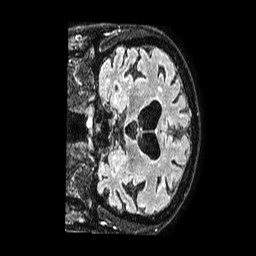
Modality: FLAIR
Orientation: coronal
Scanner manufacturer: philips
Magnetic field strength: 1.5 T
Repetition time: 4.8 s
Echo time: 0.38 s